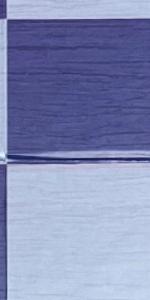
Label: Empty